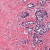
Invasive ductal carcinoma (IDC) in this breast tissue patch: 1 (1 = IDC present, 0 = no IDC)